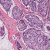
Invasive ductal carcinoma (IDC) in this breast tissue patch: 1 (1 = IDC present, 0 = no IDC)